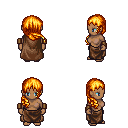
a pixel art fantasy rpg character, female body template, human, dark skin, brown cape, robe skirt, light blonde right-swept hairstyle, leather bracers, four views (front, back, left, right), 2x2 character sprite sheet, small pixel art, hard edges, no anti-aliasing